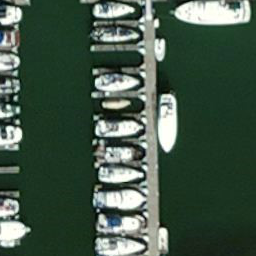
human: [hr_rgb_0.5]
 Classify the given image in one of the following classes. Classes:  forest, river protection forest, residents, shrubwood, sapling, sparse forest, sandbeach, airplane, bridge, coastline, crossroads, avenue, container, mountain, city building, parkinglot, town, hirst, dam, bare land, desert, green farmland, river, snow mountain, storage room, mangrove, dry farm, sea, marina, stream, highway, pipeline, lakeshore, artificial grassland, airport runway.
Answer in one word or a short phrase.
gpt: marina